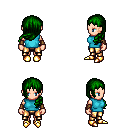
a pixel art fantasy rpg character, female body template, human, light skin, teal sleeveless shirt, gold greaves, green left-swept hairstyle, cloth bracers, gold boots, four views (front, back, left, right), 2x2 character sprite sheet, small pixel art, hard edges, no anti-aliasing